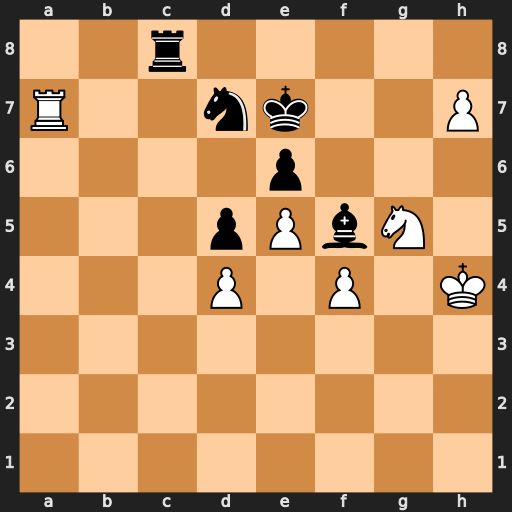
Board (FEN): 2r5/R2nk2P/4p3/3pPbN1/3P1P1K/8/8/8
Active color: w
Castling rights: -
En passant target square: -
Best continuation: Kh5 Rc1 Kh6 Rh1+ Kg7 Bxh7 Nxh7